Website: home-depot
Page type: account-selection
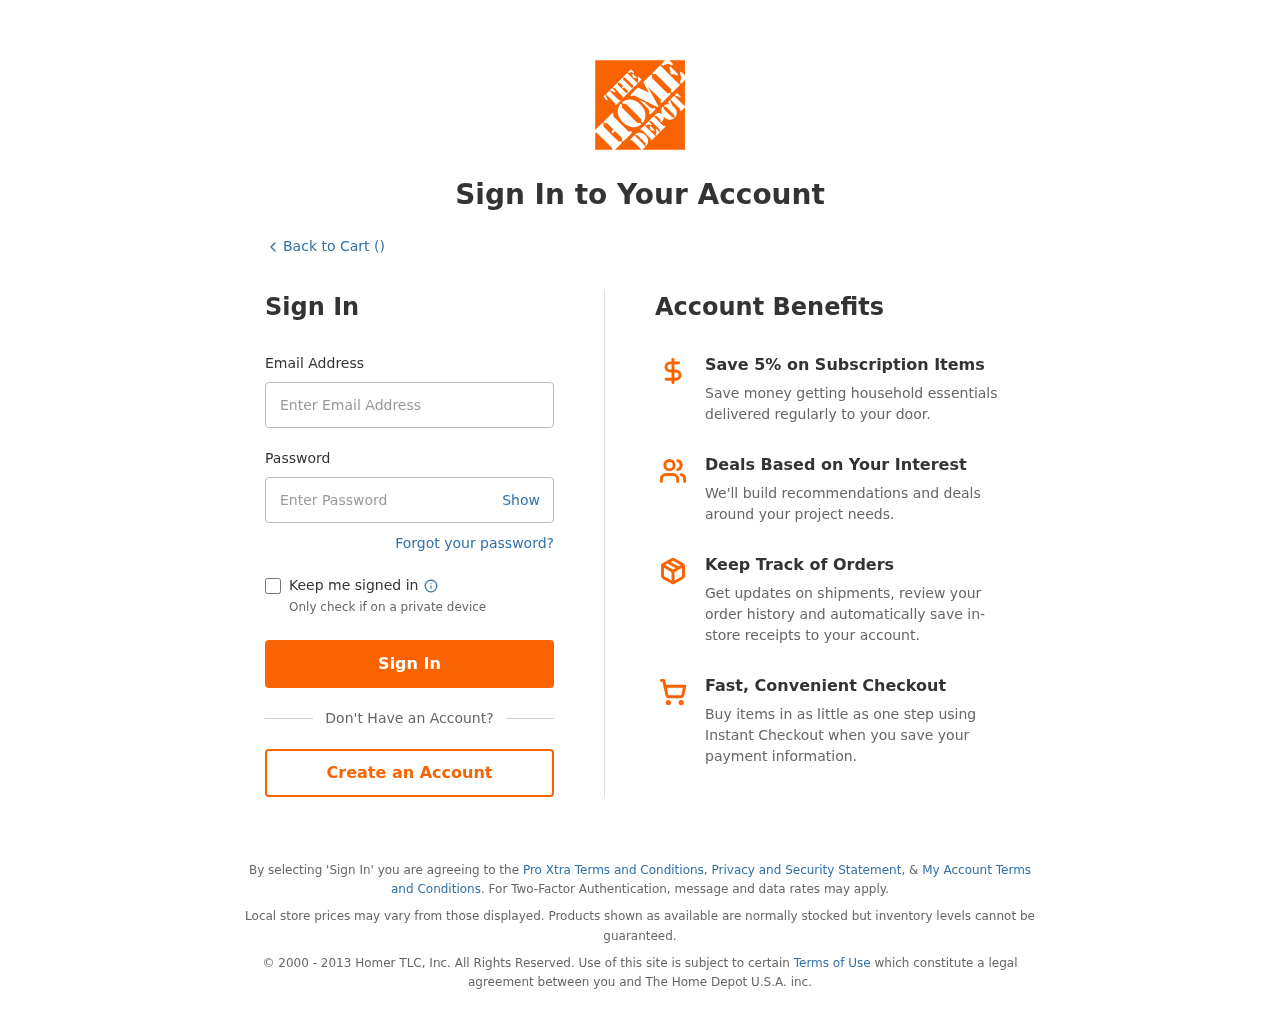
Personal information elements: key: PII_LOGIN_USERNAME
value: monica7091